Question: I sourced my function 'nnn.R' using the line :
> source("nnn.R")*
and did not get any errors, but when I try to run it, this is what I get:
> Error: could not find function "nnn"*

this all what the function has inside
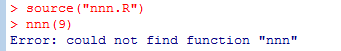
Answer: 'nnn.R' is a file, not a function. The file must contain a function, defined as:
'''
nnn <- function(x) {
return (is.null(x))
}
'''
Note that 'nnn.R' may contain several function definitions. See for instance <URL>.